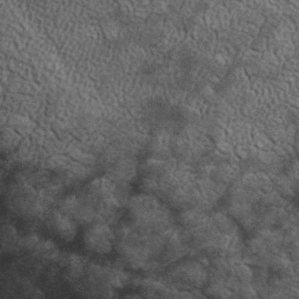
Label: non_frost